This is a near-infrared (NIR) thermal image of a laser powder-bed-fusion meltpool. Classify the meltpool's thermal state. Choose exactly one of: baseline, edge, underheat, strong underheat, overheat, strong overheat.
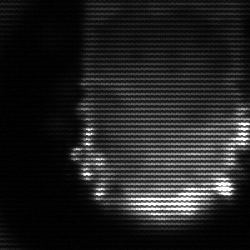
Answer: baseline